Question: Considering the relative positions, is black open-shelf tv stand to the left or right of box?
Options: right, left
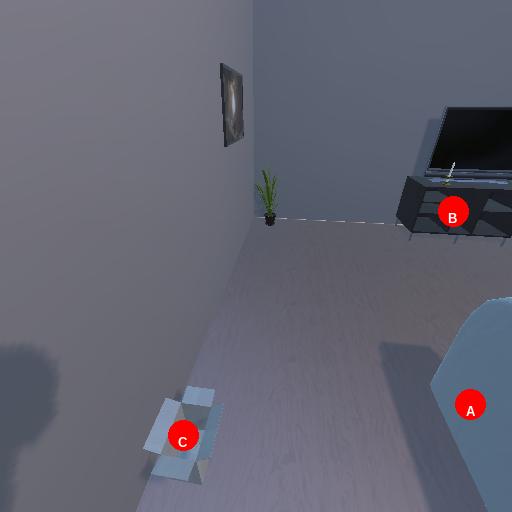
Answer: right